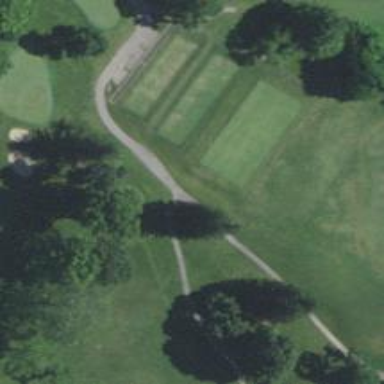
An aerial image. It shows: Path for both roads and golfers.